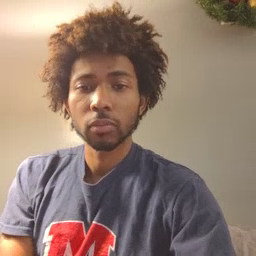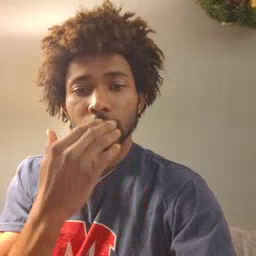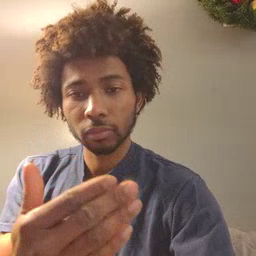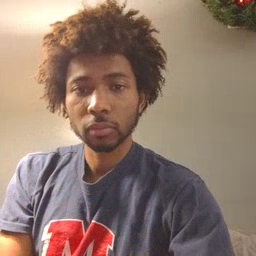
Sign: thankyou